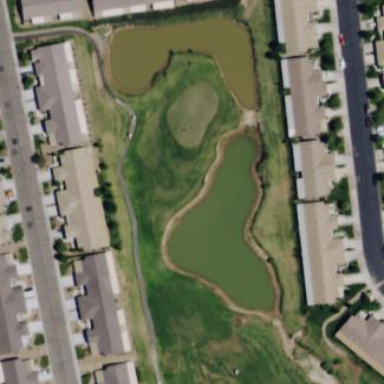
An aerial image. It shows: Water hazard on golf course. The hazard is natural water feature.